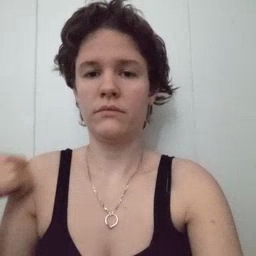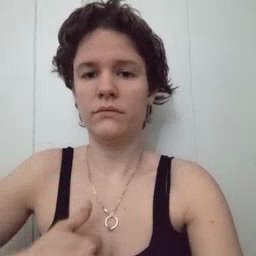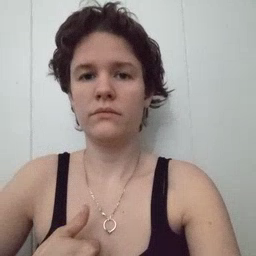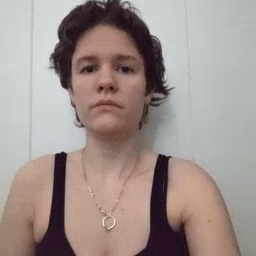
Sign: jacket